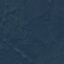
Land use / land cover class: Forest